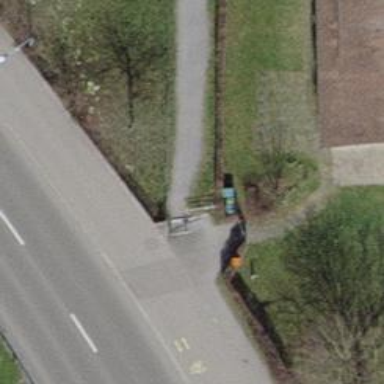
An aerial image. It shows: Cycle barrier.